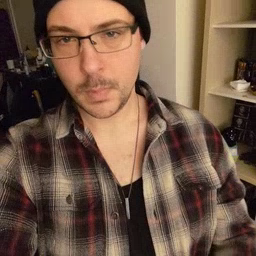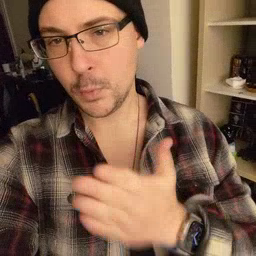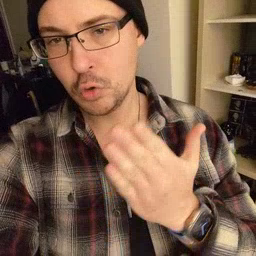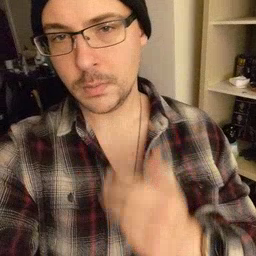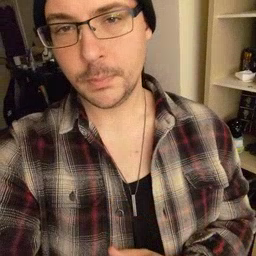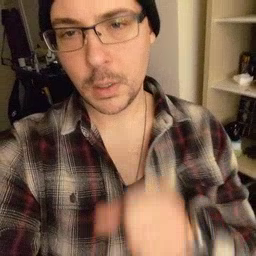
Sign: book